Question: I have written a Win32 C++ program.
I would like to duplicate the visual content of the left window every frame, so it appears at another location on the screen. (One rectangle on the left side of the screen, and an identical rectangle on the right side of the screen.)
This is for stereo rendering, where the left rectangle is seen in the user's left eye, and the right rectangle in the right eye.

The two rectangles must be "frame synced", meaning that they must show the same frame at all times. Or to put it another way, if the right eye is behind the left by "one draw call", then the viewer becomes ill.
NOTE: I have the source code to both windows, because I created them. (Both windows reside within the same exe at the moment.)
-
- In the left-window's WM_PAINT message, draw both windows with the same contents. Is this possible somehow?- Use one, single giant window to draw both rectangles. This would mean all drawing occurs in the same WM_PAINT call. However, I do not know how to copy part of a to another part. I wish I could just tell Win32 to 'draw again', but this time start 1000 pixels to the right... - Do "something" with DirectX. (No idea what.)
Any help would be greatly appreciated!
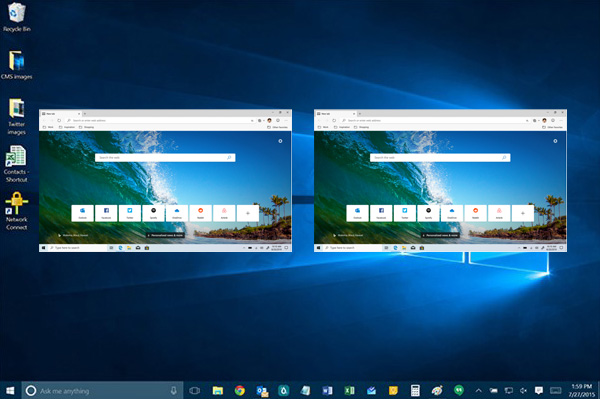
Answer: I don't know if you still need an answer, but I don't think you can do it better than using the DWM Thumbnails API [1]. You basically do an association of a region on your window <-> a region of a foreign window, and then each time the windows are composed and presented on the screen, the specified rectangle of the foreign window will be painted on the specified rectangle of your window. DWM will do scaling if necessary and you can also specify a transparency level. This is the most efficient way to do it, as the compositor does all the heavy lifting, so it is at the lowest level you could go without writing kernel mode code (custom drivers etc). You can't draw on top, and won't "see" the foreign window data on your window if you BitBlt it for example, as the image is not actually drawn on your window, but overlaid on top when the final image of your window is composed and presented to the user by the window manager. But for most purposes, it works really well.
<URL>